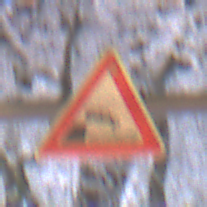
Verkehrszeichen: Ufer
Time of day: Night
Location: Outdoor (Urban)
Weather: Overcast
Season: Winter
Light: Artificial